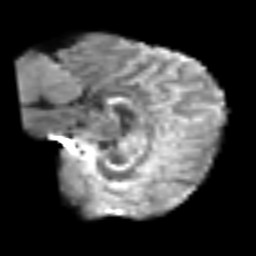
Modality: T2w
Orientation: sagittal
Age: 31
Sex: female
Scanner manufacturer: siemens
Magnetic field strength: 3 T
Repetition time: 6.1 s
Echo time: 0.101 s